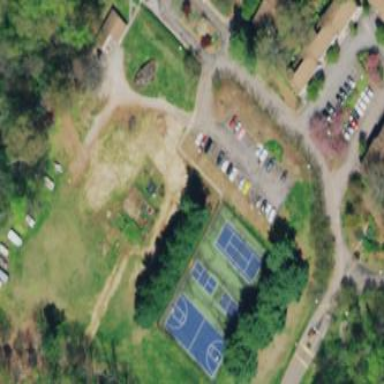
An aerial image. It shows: Basketball court on pitch.